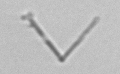
Label: Nanoneis